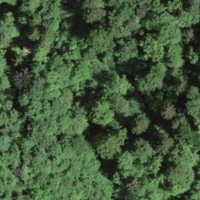
EUNIS habitat code: 41
Species observed at this site:
Melittis melissophyllum
Petasites albus